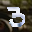
Label: 3